Question: Game Rule: Clicking a light toggles itself and its diagonal (upper-left, upper-right, lower-left, lower-right) lights. What is the minimum number of clicks required to turn off all the lights?
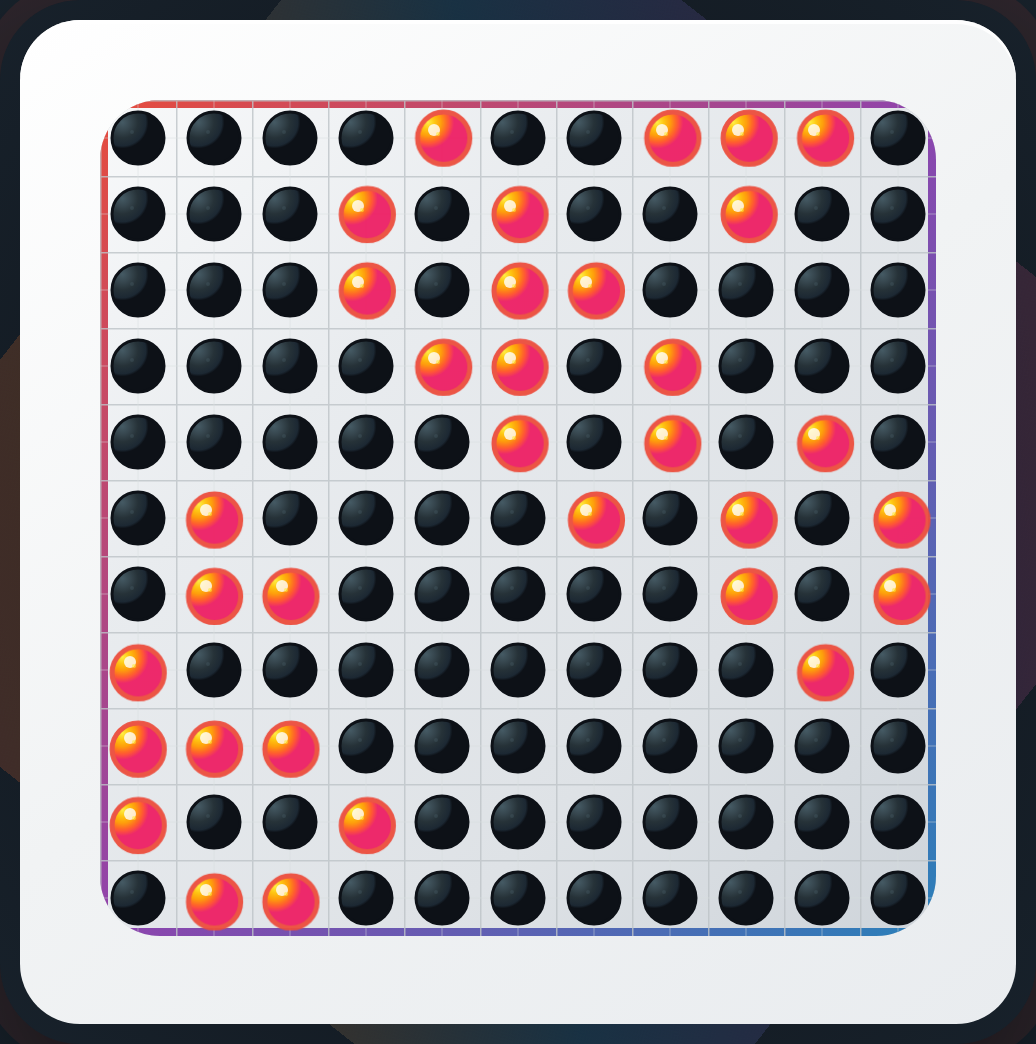
Answer: 11